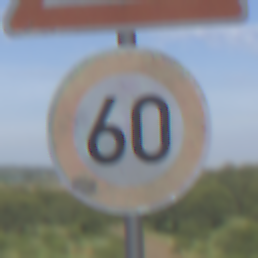
Verkehrszeichen: Geschwindigkeit60
Zusatzzeichen oben: FlugbetriebLinks
Umgebung: Outdoor, RoadRail
Tageszeit: MorningAfternoon
Wetter: PartlyCloudy
Licht: Natural
Jahreszeit: NotSpecified
Kontrast: HighContrast